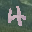
Label: 4